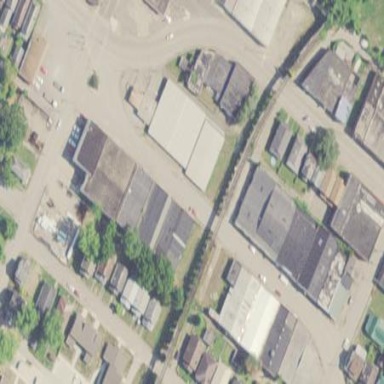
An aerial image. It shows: Storage rental shop.